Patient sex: M
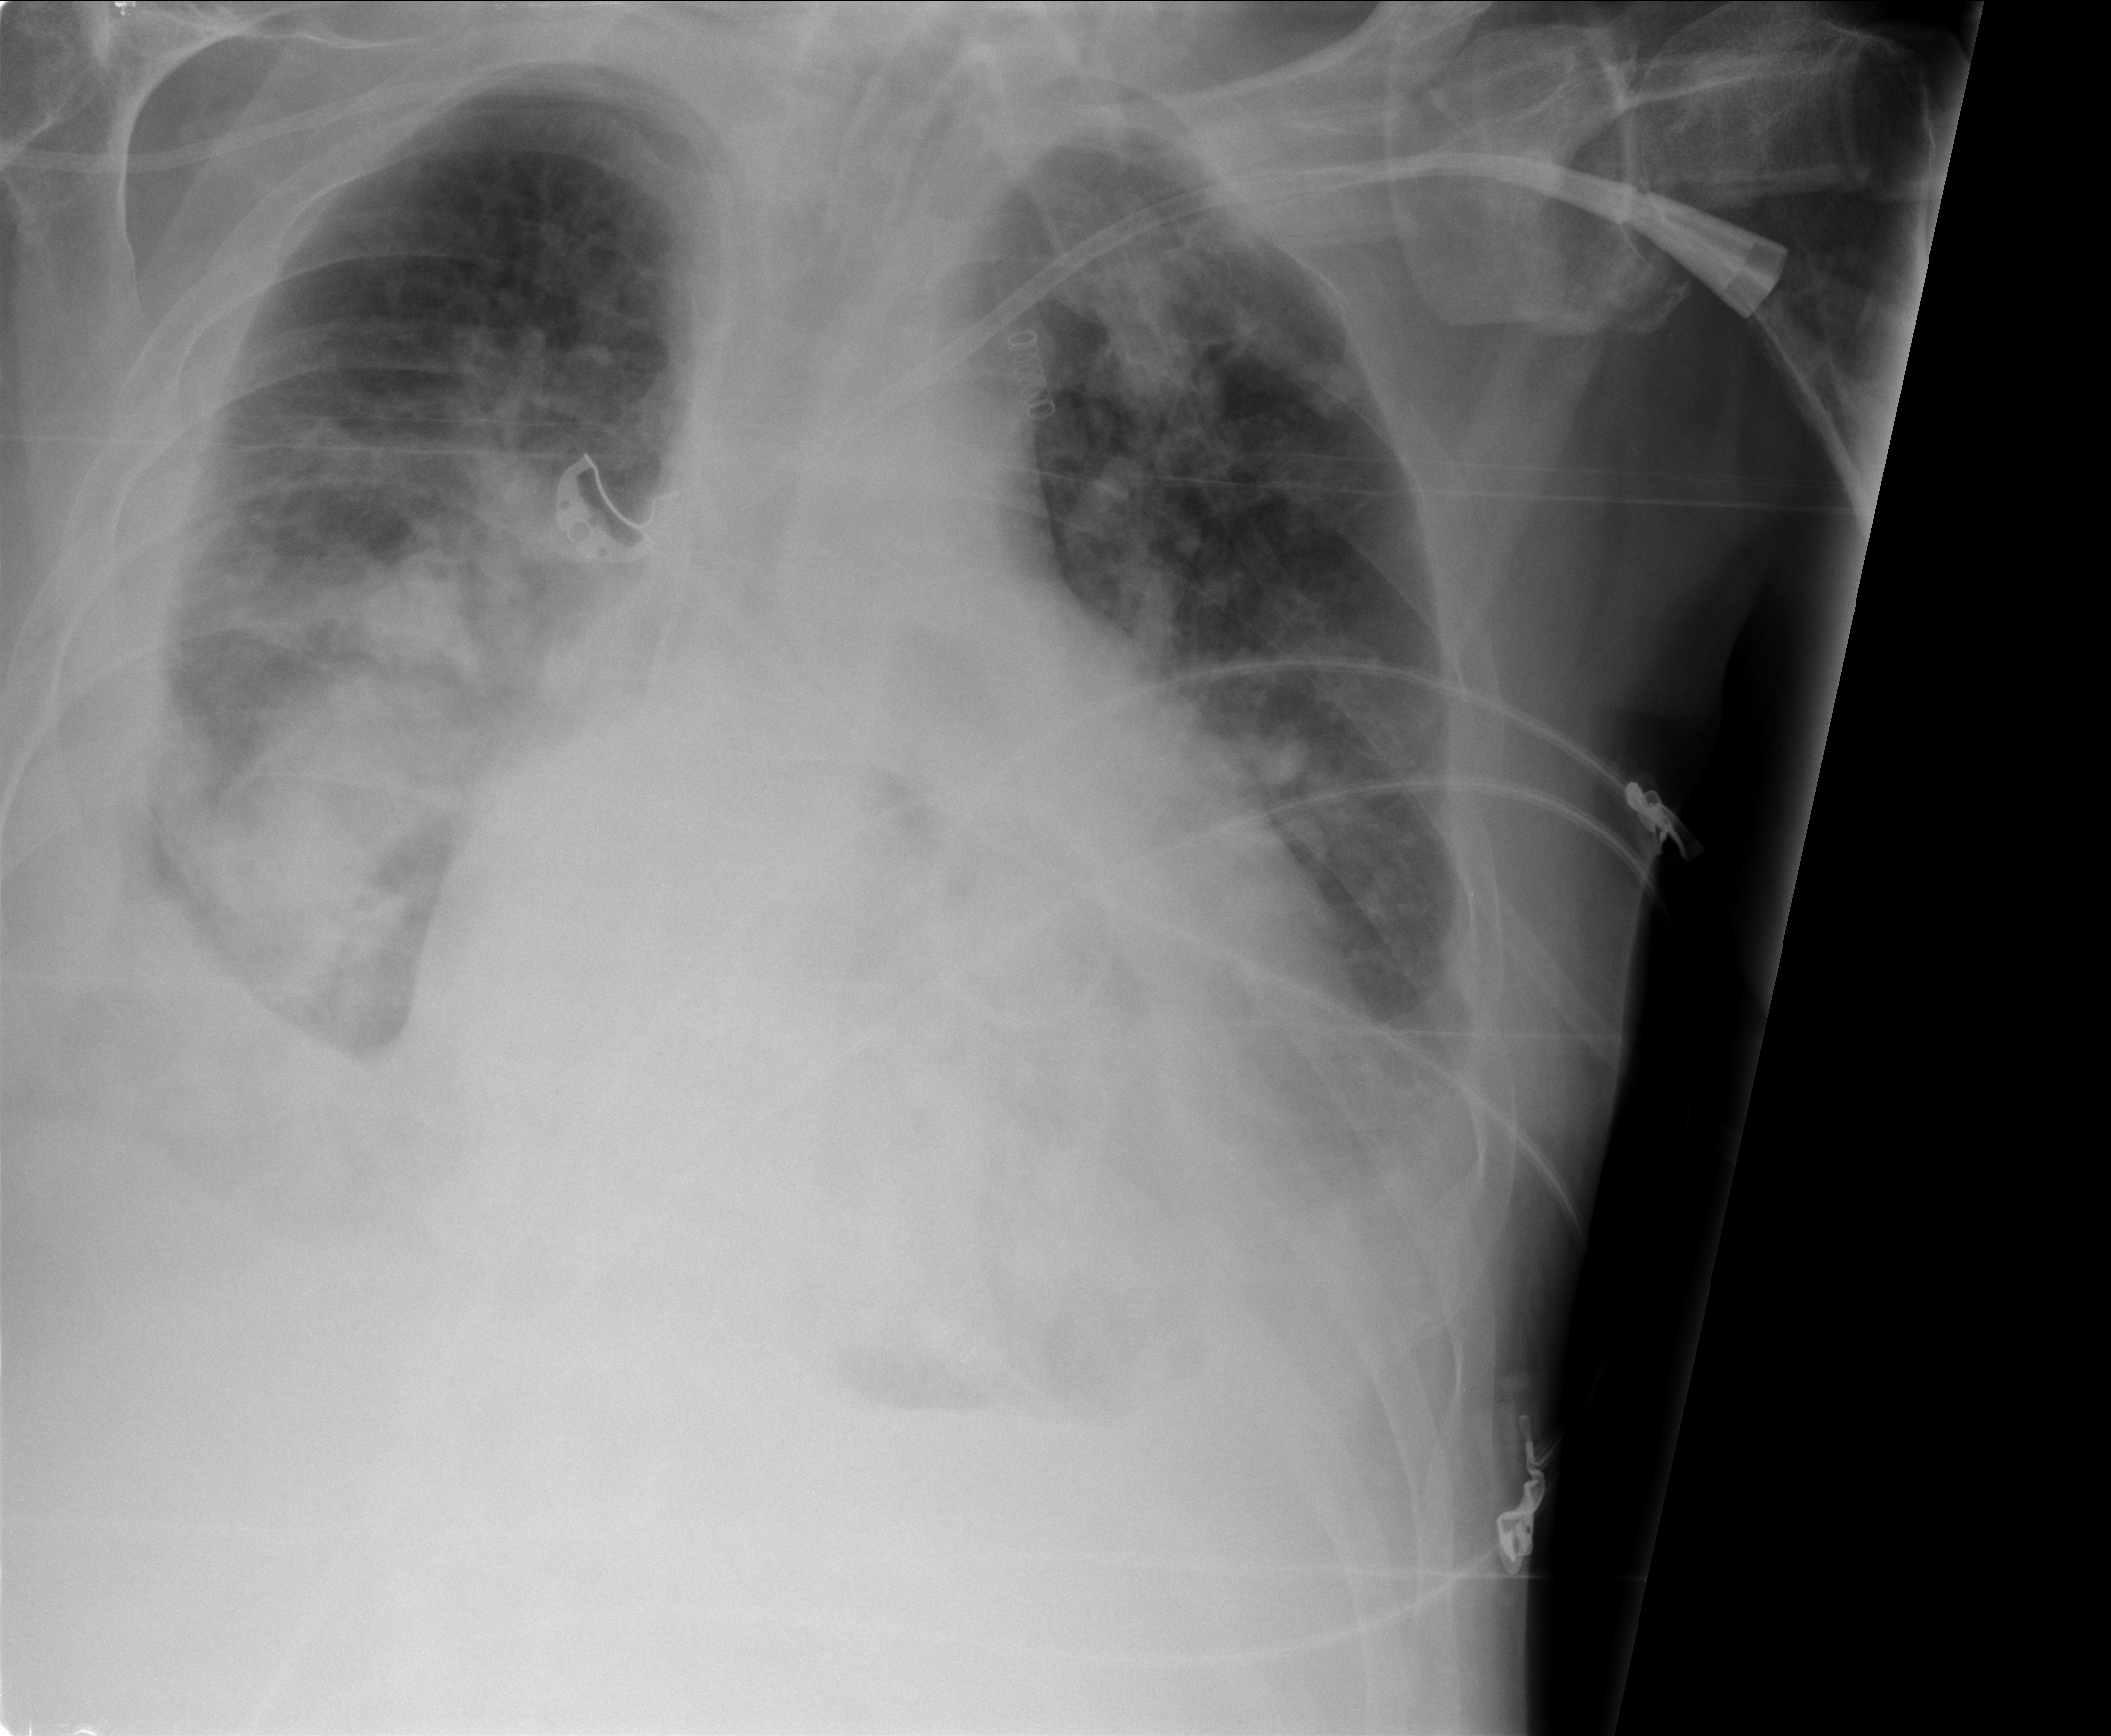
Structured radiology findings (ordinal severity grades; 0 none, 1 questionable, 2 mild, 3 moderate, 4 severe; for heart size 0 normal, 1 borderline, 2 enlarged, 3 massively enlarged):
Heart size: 2
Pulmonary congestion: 3
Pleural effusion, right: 3
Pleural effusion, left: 2
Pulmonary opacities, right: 3
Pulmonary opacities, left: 2
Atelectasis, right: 3
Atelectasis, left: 2